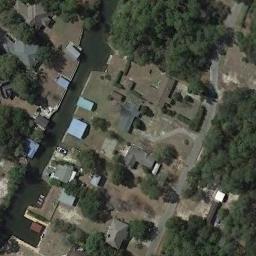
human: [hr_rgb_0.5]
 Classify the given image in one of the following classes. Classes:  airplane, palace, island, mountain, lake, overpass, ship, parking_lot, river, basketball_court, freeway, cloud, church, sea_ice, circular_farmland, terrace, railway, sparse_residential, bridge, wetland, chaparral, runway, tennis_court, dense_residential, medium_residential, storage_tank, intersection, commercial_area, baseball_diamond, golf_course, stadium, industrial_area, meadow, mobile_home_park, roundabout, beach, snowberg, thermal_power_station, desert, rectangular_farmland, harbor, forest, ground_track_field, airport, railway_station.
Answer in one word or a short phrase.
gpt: medium_residential